Interaction volume radius: 10 \u00c5
Interaction volume height: 20 \u00c5
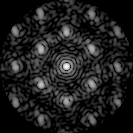
Disorder parameter: 0.4226